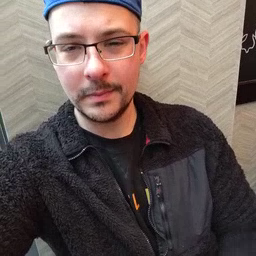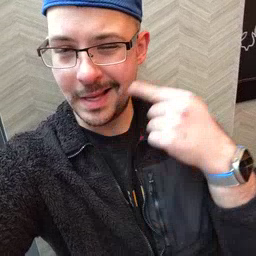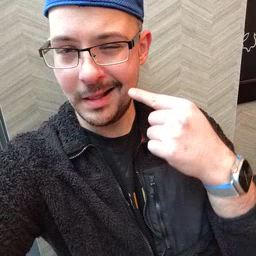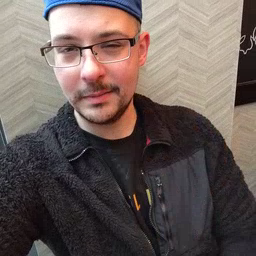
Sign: smile